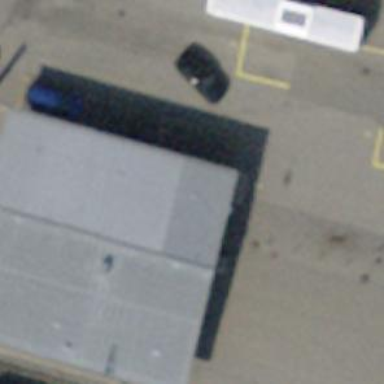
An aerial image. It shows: Bollard barrier.